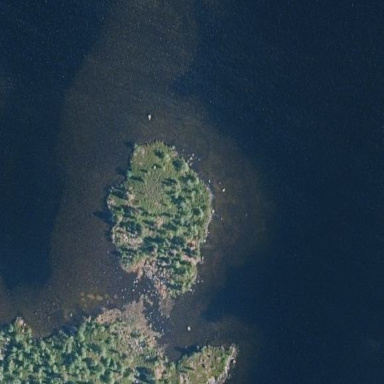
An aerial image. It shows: Islet.